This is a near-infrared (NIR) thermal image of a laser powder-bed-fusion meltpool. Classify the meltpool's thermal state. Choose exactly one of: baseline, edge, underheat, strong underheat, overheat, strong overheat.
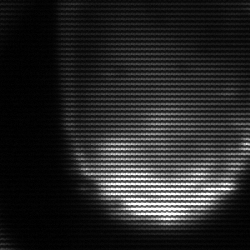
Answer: edge